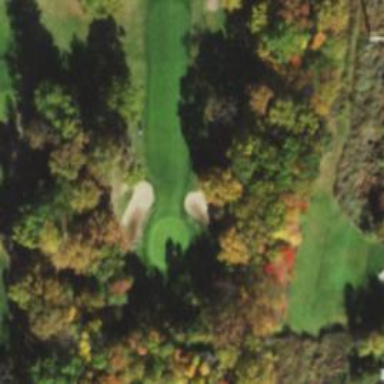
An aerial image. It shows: View of golf hole.